Question:
I have a distribution of tube radius 'r', and I would like to plot tubes for all the sampled 'r' in single figure as shown in the figure above. The tubes have following characteristics:
- The length of all tubes is constant, but radius is varying.- The narrowest tube will be completely filled
with light gray color. - The length of the light gray color from bottom in all other tubes is
inversely proportional to the radius of the tube i.e.'length of light grey color from bottom = constant/r'- The remaining length of the tube will be filled with dark gray color.- Magnitudes of 'r' and total length of each tube is of the order of '1e-005'm and '1e-002' m, respectively, so they need to be standardized compared to the X and Y axes units.- The white interspaces are just spaces and not tubes.
This is the code from Boris in which I made certain changes based on the characteristics of the tubes that I have described above. I am having scaling issues as I am not able to visualize my network of tubes as clearly as can be seen in the figure above.
'''
function drawGrayTube (x, r, sigma_wn, theta, del_rho, rmin, rmax,L)
% sigma_wn is in N/m (=Kg/s^2), theta is in degrees, del_rho is in Kg/m^3
% and L is in m
h=((2*sigma_wn*cos((pi/180)*theta))./(del_rho*9.81.*r));
hmin=((2*sigma_wn*cos((pi/180)*theta))./(del_rho*9.81.*rmax));
hmax=((2*sigma_wn*cos((pi/180)*theta))./(del_rho*9.81.*rmin));
rectangle ('Position',[x,0,r/rmax,h], 'FaceColor',[0.7,0.7,0.7]);
ylim([0 1]);
if L>h
rectangle ('Position',[x,L,r/rmax,L-h], 'FaceColor',[0.3,0.3,0.3]);
ylim([0 1]);
else
rectangle ('Position',[x,L,r/rmax,L], 'FaceColor',[0.3,0.3,0.3]);
ylim([0 1]);
end
end
'''
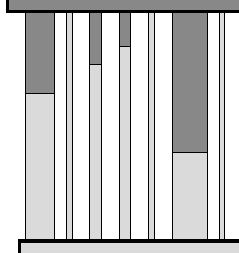
Answer: A simple function to draw the gray tubes could be for instance
'''
function drawGrayTube (x, w, h)
rectangle ('Position',[x,0,w,h], 'FaceColor',[0.7,0.7,0.7]);
rectangle ('Position',[x,h,w,100-h], 'FaceColor',[0.3,0.3,0.3]);
end
'''
Hereby, 'x' is the x position of the tube, 'w' denotes the width and 'h' between '0' and '100' the height of the light gray part of the tube.
You can now use it in your example by calling
'''
drawGrayTube (x, r, 100*constant/r)
'''
where you have to adapt the constant such that 'constant/r' is at most '1'.
You can write a similar function for the white interspaces.
Assume that you have given a vector of radii (already scaled such that the values are between 0 and 1), e.g., 'r=[0.5, 0.7, 0.9, 0.1, 0.5, 0.01]' then on possibility to draw the tubes is
'''
interspace = 0.5;
for i=1:length(r)
drawGrayTube(sum(r(1:i-1))+i*interspace, 100*r(i)+1e-10, r(i)+1e-10);
end
'''